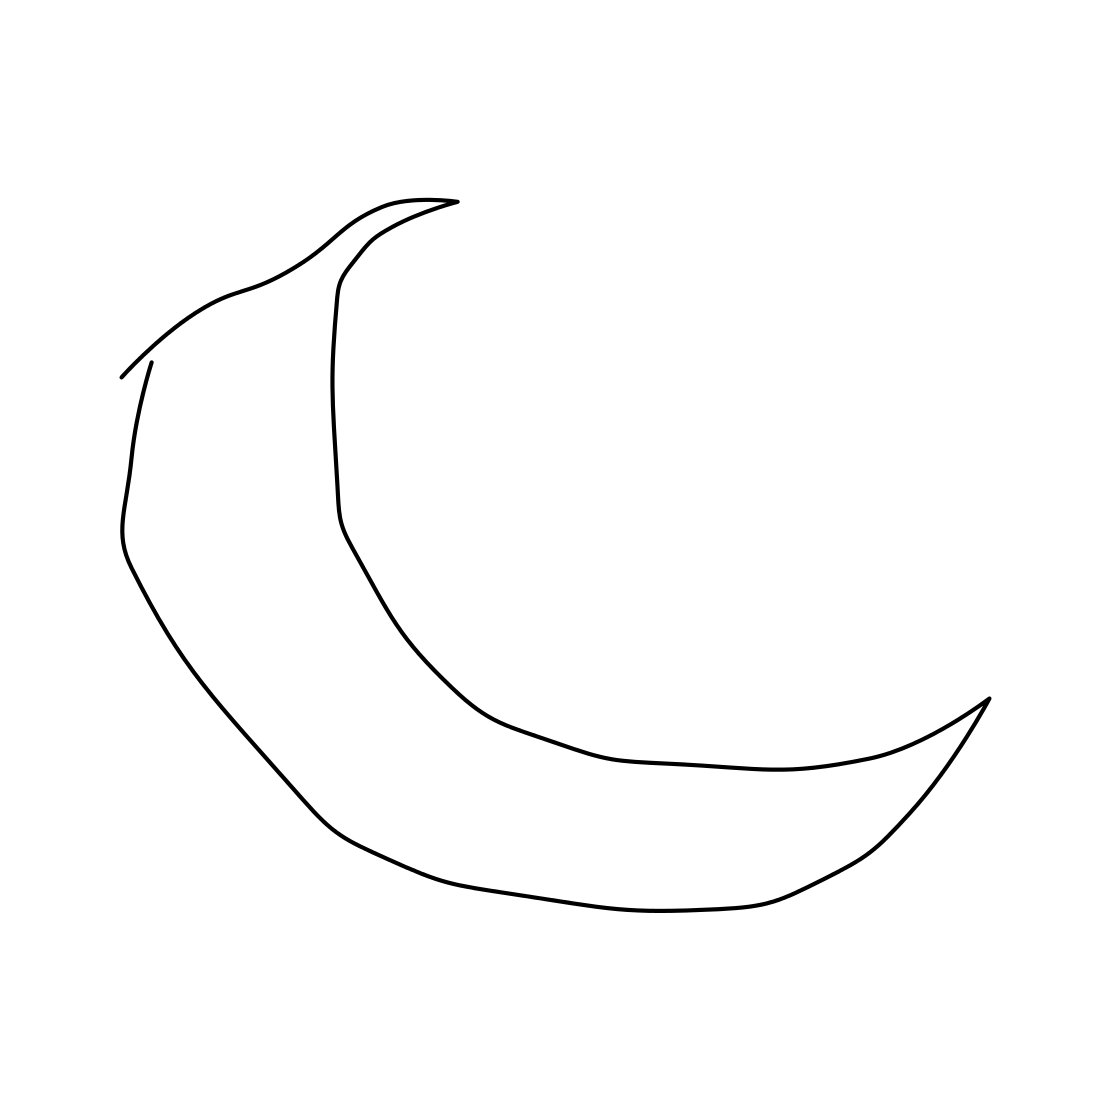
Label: moon